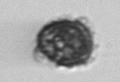
Label: Syracosphaera_pulchra